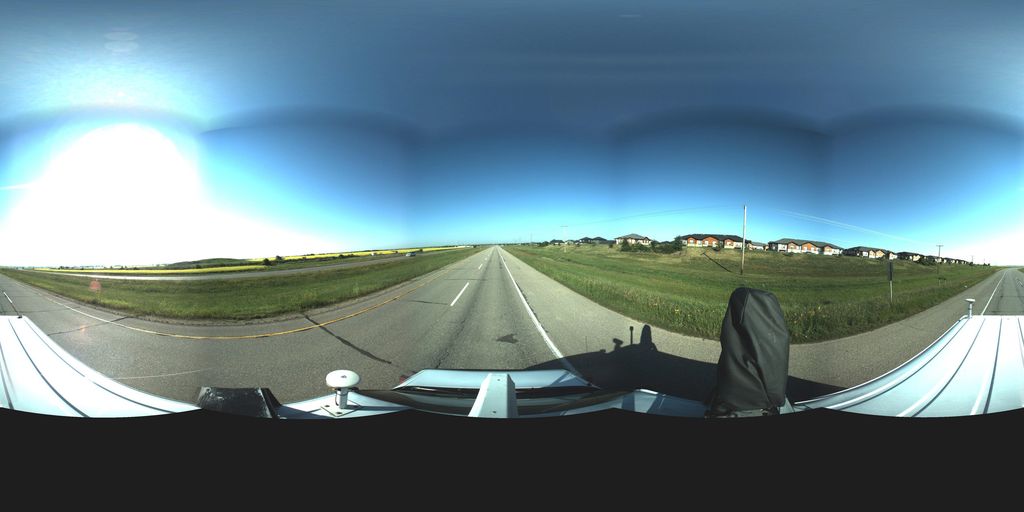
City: saskatoon